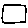
Label: square